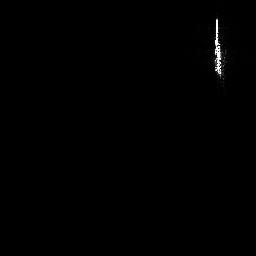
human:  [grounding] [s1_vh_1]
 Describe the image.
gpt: In the satellite image, there is  <ref>1 medium ship </ref> <box>[[82, 5, 87, 31, 0]]</box> located at top right.